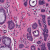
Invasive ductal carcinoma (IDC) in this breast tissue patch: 0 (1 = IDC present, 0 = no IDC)